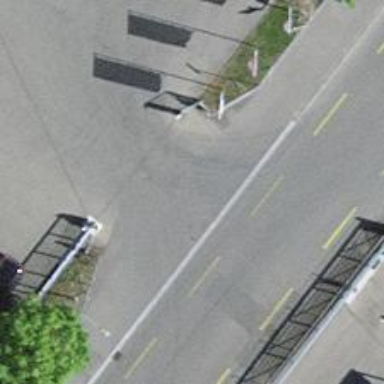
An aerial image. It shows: Gate.